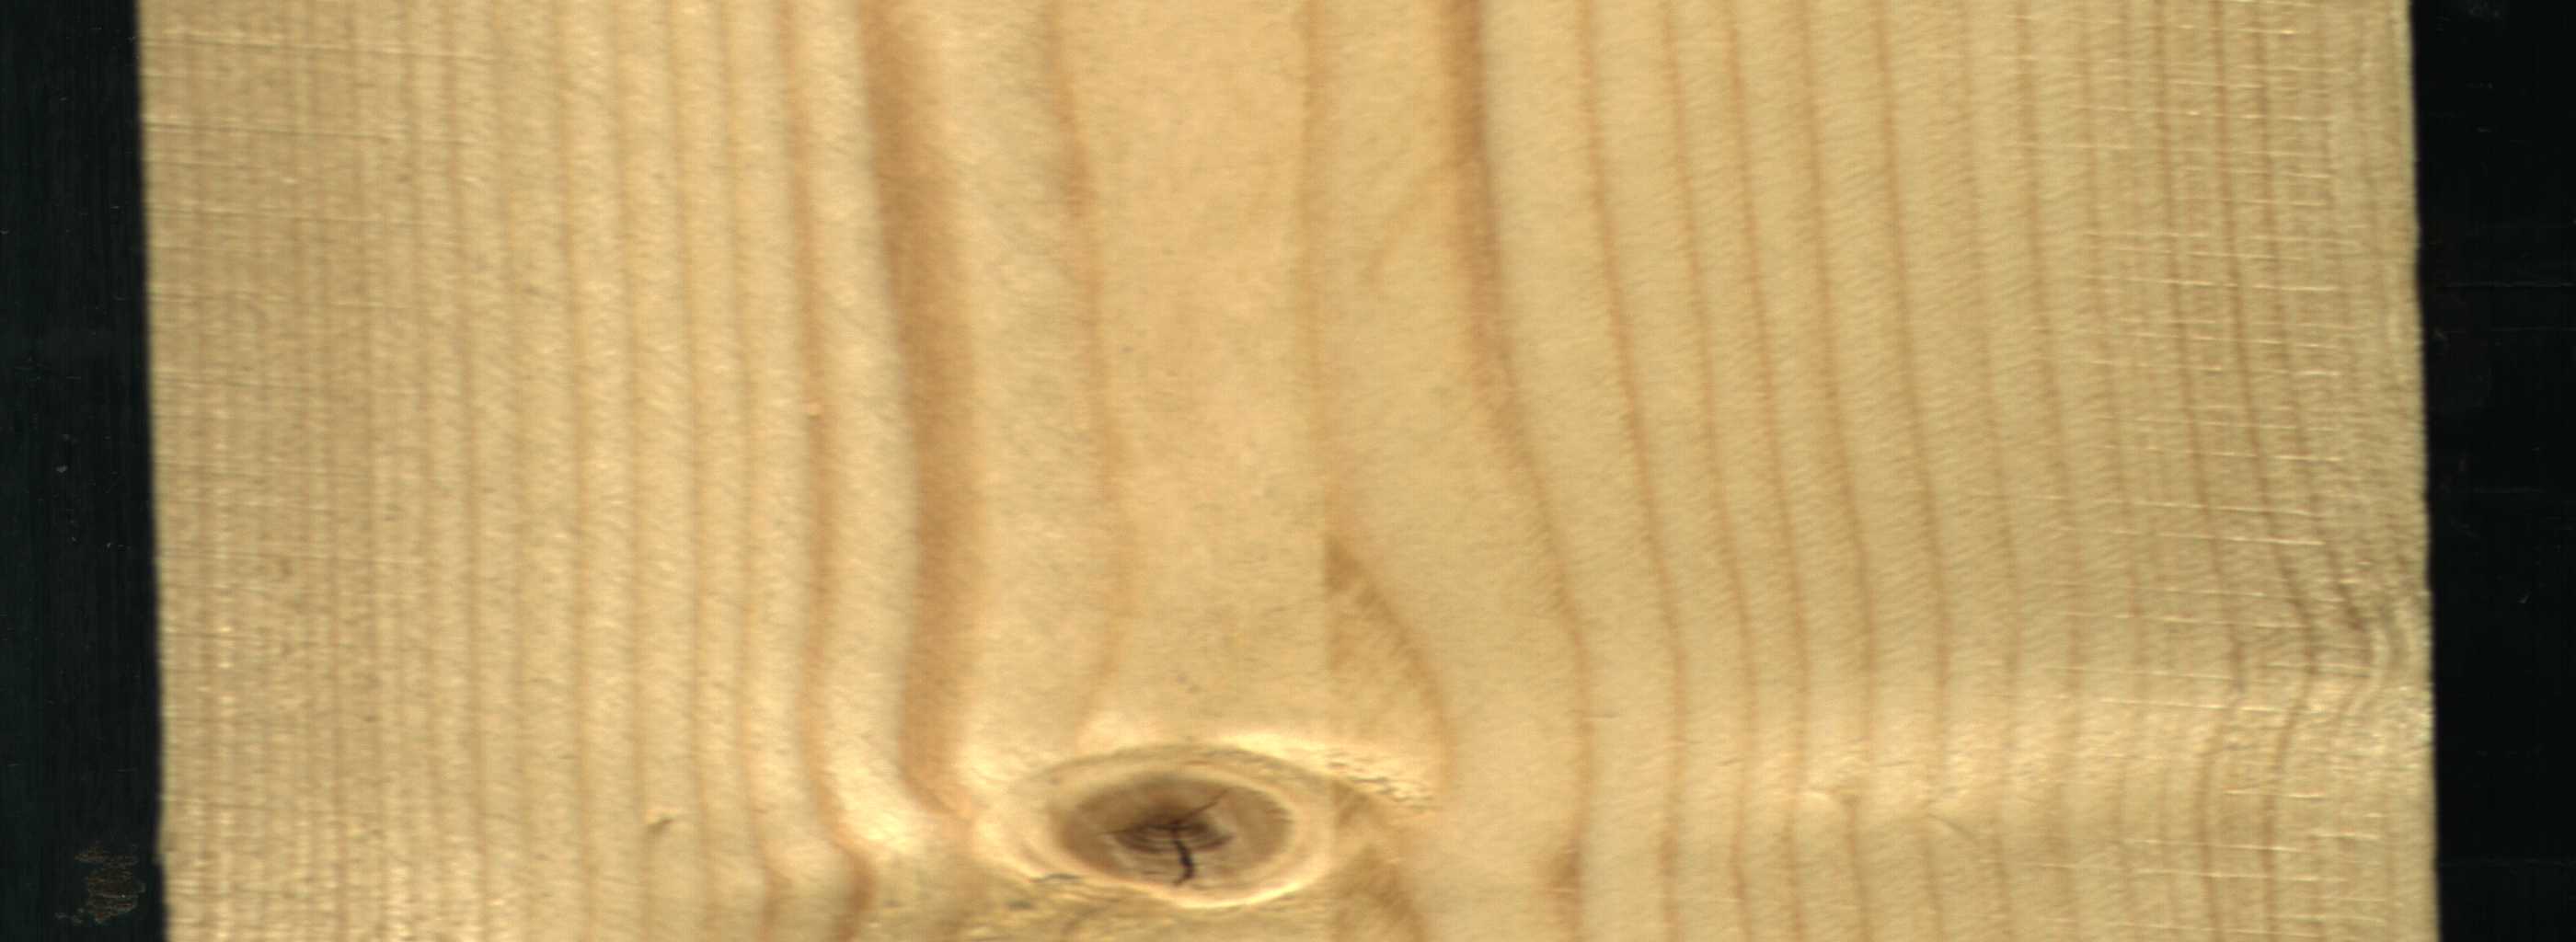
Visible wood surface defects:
knot_with_crack